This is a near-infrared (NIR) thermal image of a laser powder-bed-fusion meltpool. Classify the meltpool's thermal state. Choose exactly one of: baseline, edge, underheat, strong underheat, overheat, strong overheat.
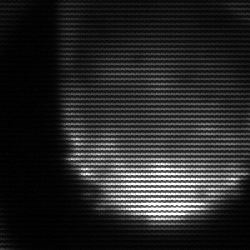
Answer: edge